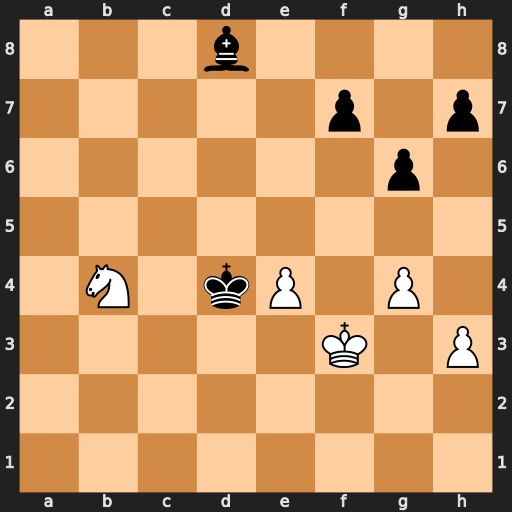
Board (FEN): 3b4/5p1p/6p1/8/1N1kP1P1/5K1P/8/8
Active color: w
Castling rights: -
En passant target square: -
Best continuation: Nc6+ Kc4 Nxd8